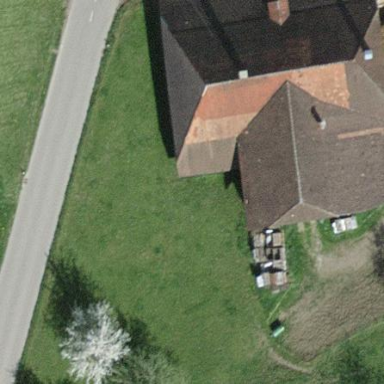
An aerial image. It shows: Farm building.